Question: Following table:
'''
members
-----------------------------------------------
id name created_at
-----------------------------------------------
1 John 2014-05-08 10:18:12
2 Josh 2014-05-07 10:10:36
3 Mark 2014-04-30 12:10:04
'''
calendar:
'''
-----------------------------------------------
calendar_date
-----------------------------------------------
1970-01-01
1970-01-02
...
2014-05-07
2014-05-08
2014-05-09
...
'''
Here is my query:
'''
SELECT
calendar.calendar_date,
COUNT(members.id)
FROM
calendar
LEFT JOIN
members
ON DATE(members.created_at) >= calendar.calendar_date
AND DATE(members.created_at) < calendar.calendar_date + 1
WHERE
calendar.calendar_date >= '2014-05-01'
AND calendar.calendar_date < '2014-05-20'
GROUP BY
calendar.calendar_date
'''

which is wrong.The dates 07-08 should only have count 1. Rest should be 0.
Whats wrong with my query?
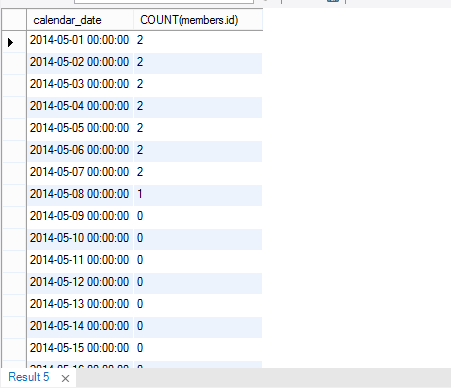
Answer: Instead of
'''
LEFT JOIN
members
ON DATE(members.created_at) >= calendar.calendar_date
AND DATE(members.created_at) < calendar.calendar_date + 1
'''
write
'''
LEFT JOIN
members
ON DATE(members.created_at) = DATE(calendar.calendar_date)
'''
because your 'calendar.calendar_date' field is datetime field and should be truncated to date value only too.
Or to be absolutely sure, you can also do like this:
'''
LEFT JOIN
members
ON DATE_FORMAT(members.created_at, '%Y%m%d') =
DATE_FORMAT(calendar.calendar_date, '%Y%m%d')
'''